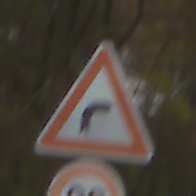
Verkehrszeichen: KurveRechts
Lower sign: Geschwindigkeit80
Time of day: Midday
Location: Outdoor (Nature)
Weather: Overcast
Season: Autumn
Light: Natural